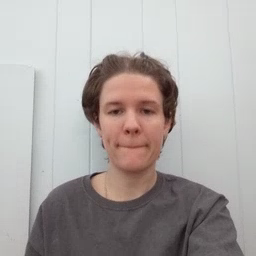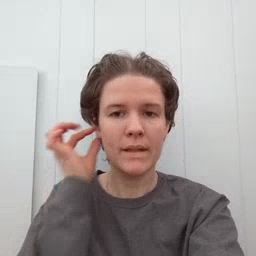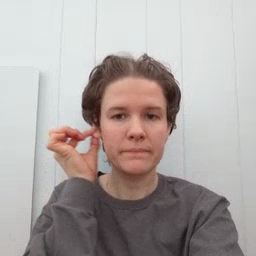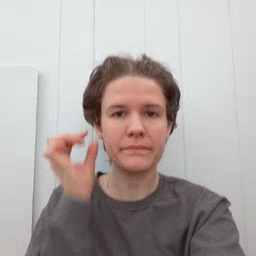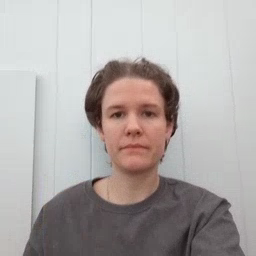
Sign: ear